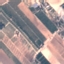
Label: PermanentCrop